Question: I'm now starting to play with the <URL> UI toolkit. But I get the first issue :(
> The type or namespace name 'Controls' does not exist in the namespace 'Demo.MahApps.Metro'
My MainWindow.xaml is:
'''
<controls:MetroWindow x:Class="Demo.MahApps.Metro.MainWindow"
xmlns="http://schemas.microsoft.com/winfx/2006/xaml/presentation"
xmlns:x="http://schemas.microsoft.com/winfx/2006/xaml"
xmlns:controls="clr-namespace:MahApps.Metro.Controls;assembly=MahApps.Metro"
Title="MainWindow" Height="350" Width="525">
<Window.Resources>
<ResourceDictionary>
<ResourceDictionary.MergedDictionaries>
<ResourceDictionary Source="pack://application:,,,/MahApps.Metro;component/Styles/Colors.xaml" />
<ResourceDictionary Source="pack://application:,,,/MahApps.Metro;component/Styles/Fonts.xaml" />
<ResourceDictionary Source="pack://application:,,,/MahApps.Metro;component/Styles/Controls.xaml" />
<ResourceDictionary Source="pack://application:,,,/MahApps.Metro;component/Styles/Accents/Blue.xaml" />
<ResourceDictionary Source="pack://application:,,,/MahApps.Metro;component/Styles/Accents/BaseLight.xaml" />
</ResourceDictionary.MergedDictionaries>
</ResourceDictionary>
</Window.Resources>
<Grid>
</Grid>
'''
And his Code Behind:
'''
namespace Demo.MahApps.Metro
{
/// <summary>
/// Interaction logic for MainWindow.xaml
/// </summary>
public partial class MainWindow
{
public MainWindow()
{
InitializeComponent();
}
}
}
'''
I already installed the prerelease package:

I get the issue in the autogenerated MainWindow.g.cs :
'''
public partial class MainWindow : MahApps.Metro.Controls.MetroWindow, System.Windows.Markup.IComponentConnector {
'''
I tried to put MetroWindow in the Code Behind, but doesn't work.
'''
public partial class MainWindow : MetroWindow
{
...
}
'''
Thanks for all and greetings!
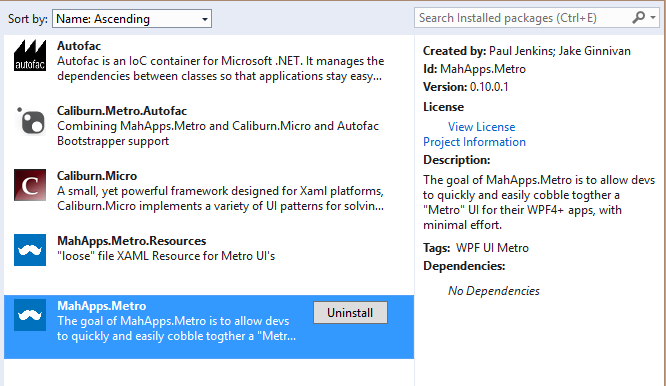
Answer: It seems that your application namespace hides 'MahApps.Metro' namespace. So try to change your namespace to something doesn't contain 'MahApps.Metro' :
'''
namespace Demo
{
/// <summary>
/// Interaction logic for MainWindow.xaml
/// </summary>
public partial class MainWindow
{
public MainWindow()
{
InitializeComponent();
}
}
}
'''
And your XAML :
'''
<controls:MetroWindow x:Class="Demo.MainWindow"
.........
.........>
'''
Create a new project and use different namespace is a safer and cleaner option than rename your existing project.